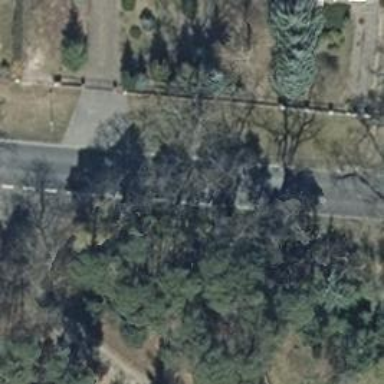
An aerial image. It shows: Row of deciduous broadleaved trees.